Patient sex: F
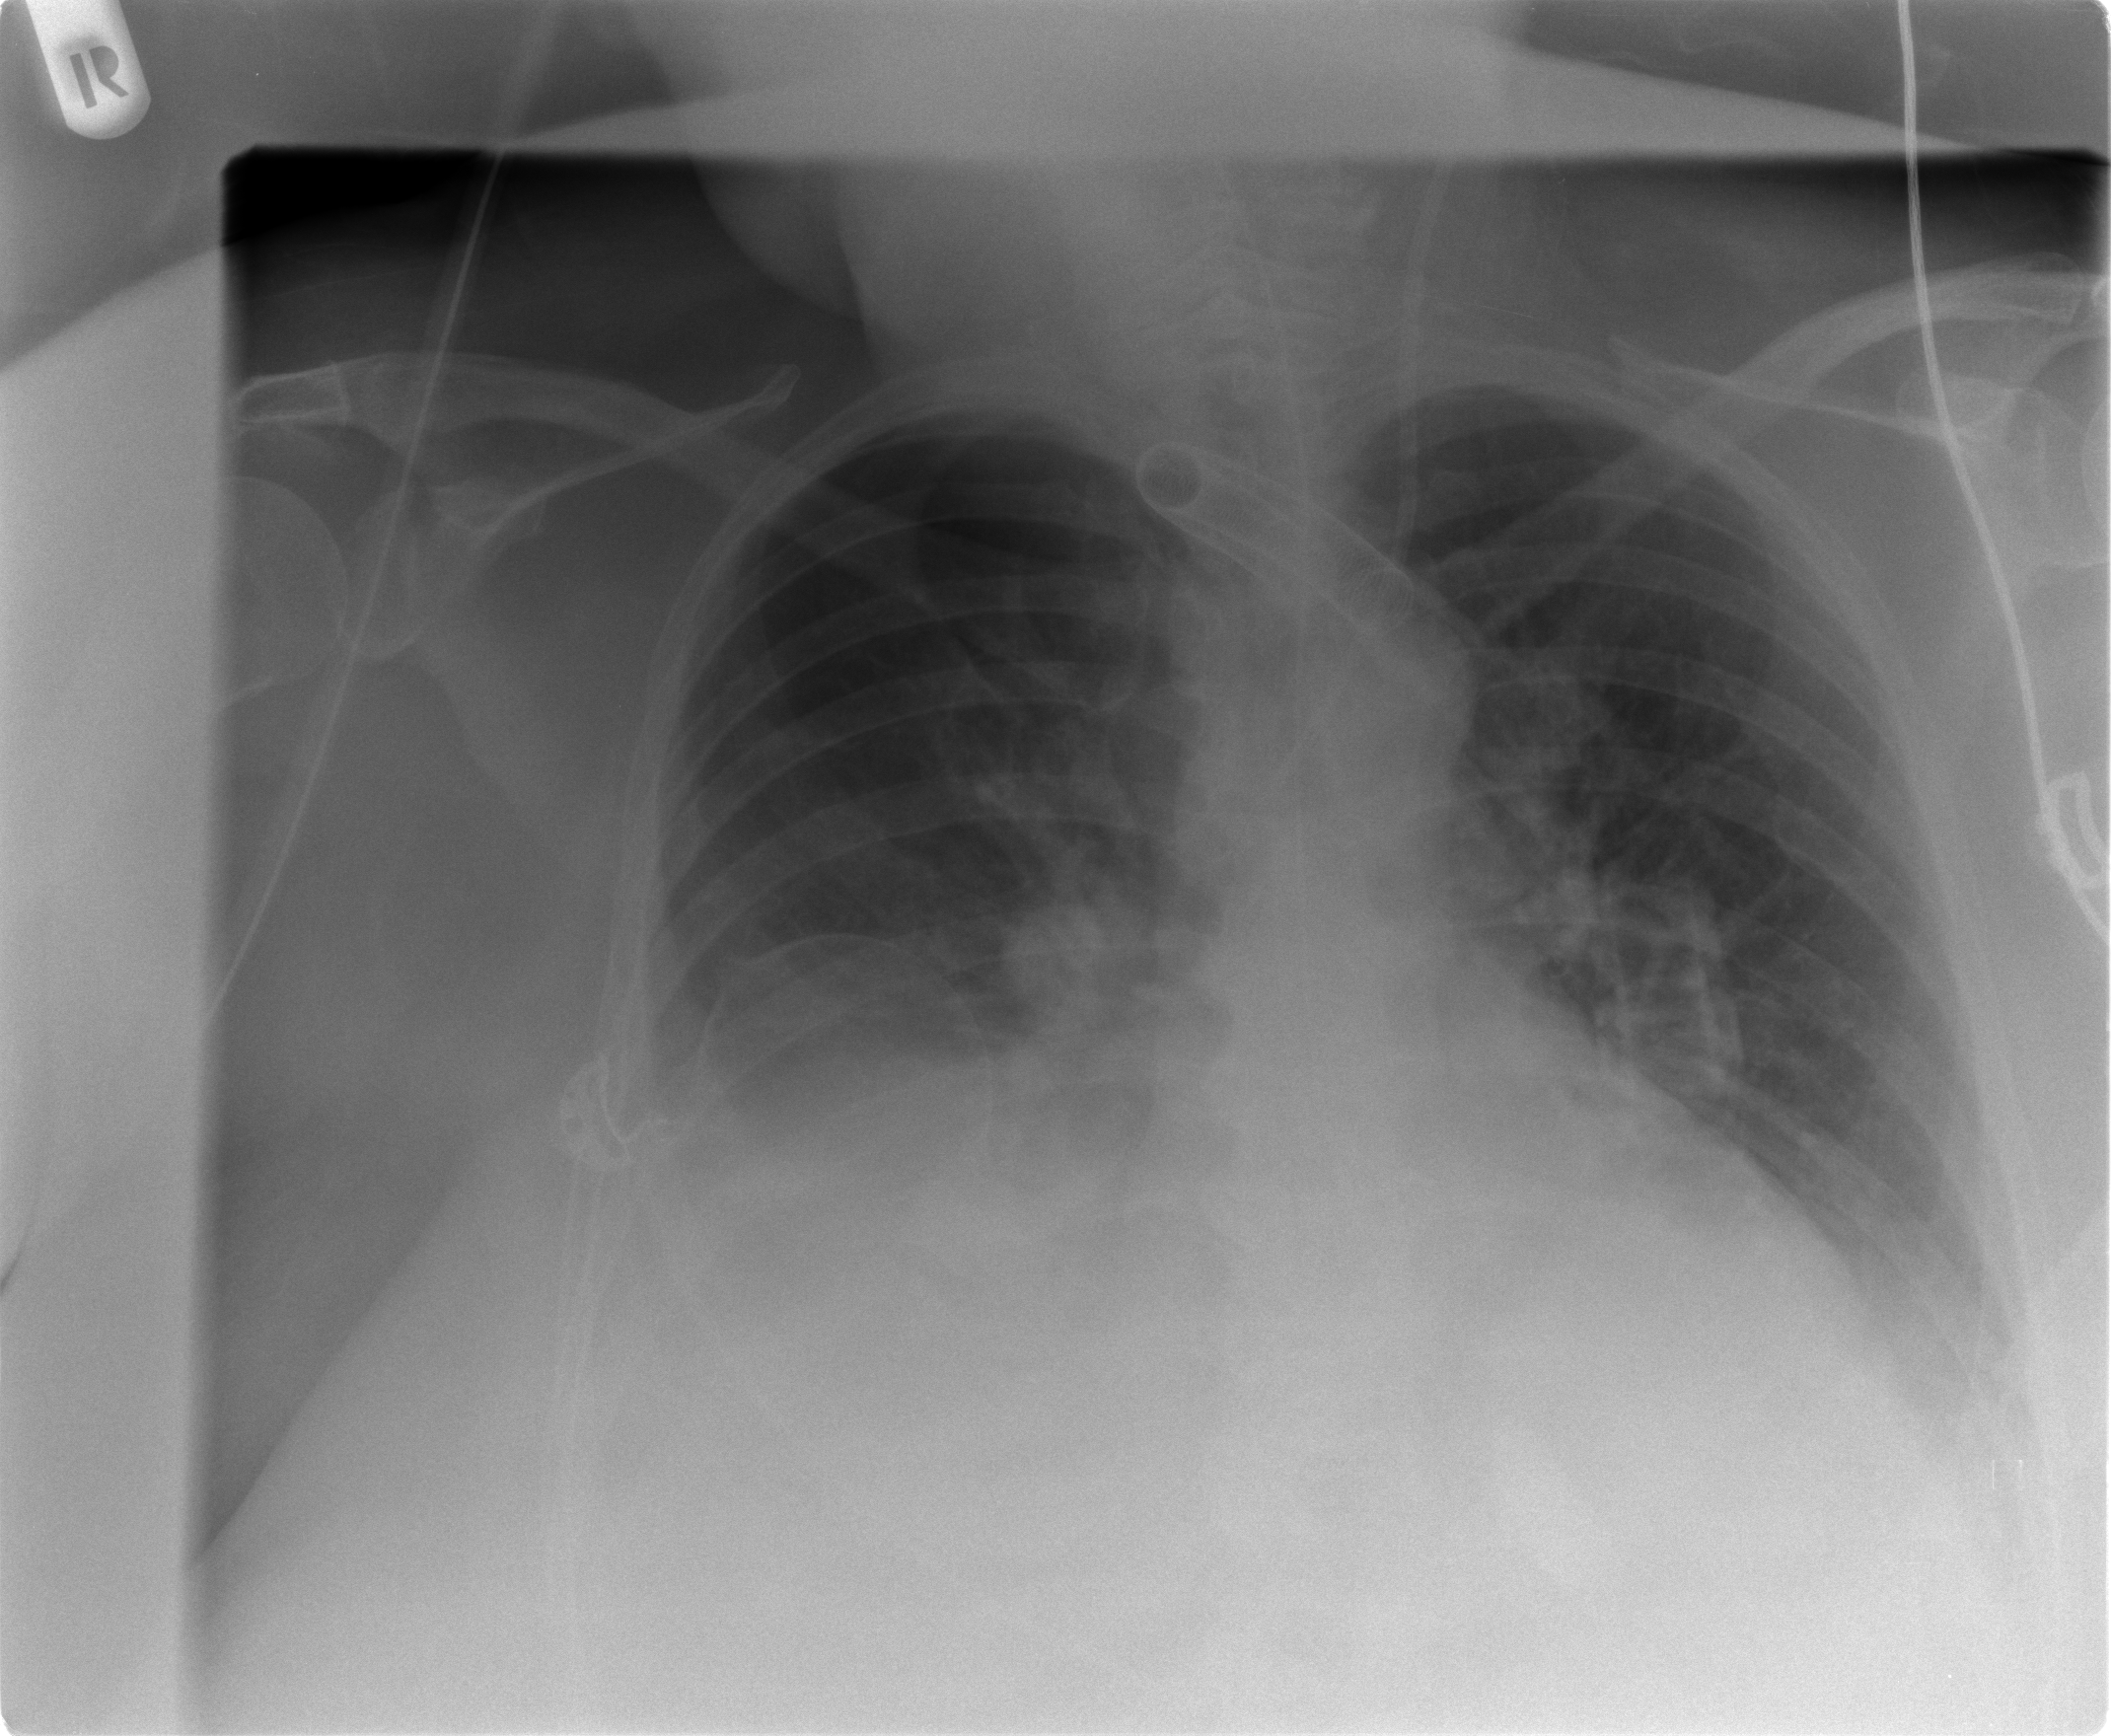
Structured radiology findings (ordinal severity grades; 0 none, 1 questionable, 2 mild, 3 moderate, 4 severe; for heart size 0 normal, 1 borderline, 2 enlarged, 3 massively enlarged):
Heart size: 0
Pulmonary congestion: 2
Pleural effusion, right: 2
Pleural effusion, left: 1
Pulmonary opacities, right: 2
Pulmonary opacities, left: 2
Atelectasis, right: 2
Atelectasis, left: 2